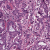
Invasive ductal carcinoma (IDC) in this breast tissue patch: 1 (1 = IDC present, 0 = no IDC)